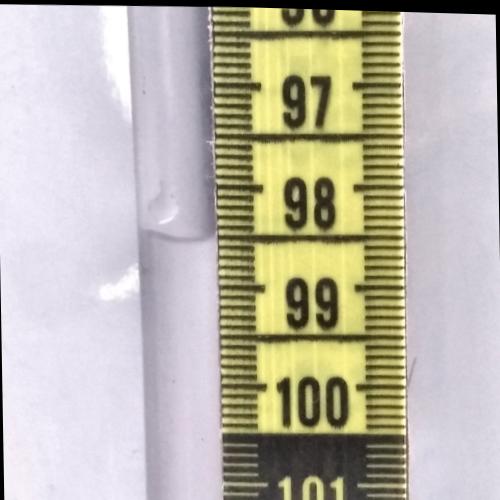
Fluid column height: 98.5 cm